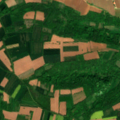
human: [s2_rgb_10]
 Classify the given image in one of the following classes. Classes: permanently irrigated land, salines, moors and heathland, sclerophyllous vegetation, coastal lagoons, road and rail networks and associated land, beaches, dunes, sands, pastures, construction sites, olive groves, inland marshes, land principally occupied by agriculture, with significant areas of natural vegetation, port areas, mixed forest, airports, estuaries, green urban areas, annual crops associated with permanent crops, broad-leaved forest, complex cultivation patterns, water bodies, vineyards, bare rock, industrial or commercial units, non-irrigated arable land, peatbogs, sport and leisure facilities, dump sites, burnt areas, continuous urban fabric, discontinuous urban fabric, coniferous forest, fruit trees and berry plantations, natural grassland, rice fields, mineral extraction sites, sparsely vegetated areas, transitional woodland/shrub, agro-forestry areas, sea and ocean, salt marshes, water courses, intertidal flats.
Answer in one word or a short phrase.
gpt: non-irrigated arable land, fruit trees and berry plantations, complex cultivation patterns, land principally occupied by agriculture, with significant areas of natural vegetation, broad-leaved forest